Question: With this code (<URL> the initial of placeholder text in the password field is pushed to the right, but once you click inside the input padding vanishes and you get correct alignment. What is causing this, and what needs be reset?

'''
<input type="text" placeholder="Email"/>
<input type="password" placeholder="Password"/>
'''
'''
input {
font-family: monospace;
font-size: 20px;
width: 250px;
}
'''
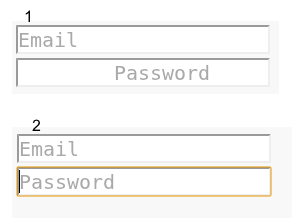
Answer: You can use 'text-align: left' for <URL> pseudo-class to make sure that it's displayed on the web browser correctly at the left.
For the Webkit web browsers (Chromium in this case):
'''
::-webkit-input-placeholder {
text-align: left;
}
'''